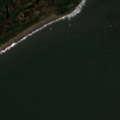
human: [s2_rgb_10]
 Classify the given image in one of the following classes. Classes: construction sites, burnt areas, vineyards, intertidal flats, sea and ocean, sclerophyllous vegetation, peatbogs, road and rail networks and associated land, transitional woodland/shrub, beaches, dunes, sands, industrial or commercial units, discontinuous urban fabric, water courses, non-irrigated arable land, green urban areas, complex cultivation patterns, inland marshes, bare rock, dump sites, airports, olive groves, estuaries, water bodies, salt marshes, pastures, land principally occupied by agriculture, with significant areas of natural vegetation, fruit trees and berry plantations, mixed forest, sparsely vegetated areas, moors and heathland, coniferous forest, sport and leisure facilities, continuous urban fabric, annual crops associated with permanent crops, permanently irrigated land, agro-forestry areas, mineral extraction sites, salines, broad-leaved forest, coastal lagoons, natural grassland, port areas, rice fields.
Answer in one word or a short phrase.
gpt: sport and leisure facilities, sea and ocean